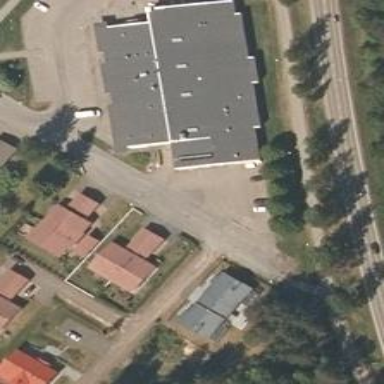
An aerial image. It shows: Retail building.